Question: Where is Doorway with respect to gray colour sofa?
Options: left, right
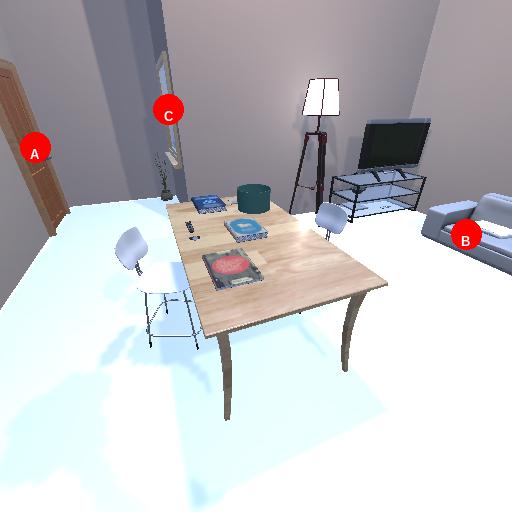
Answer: left